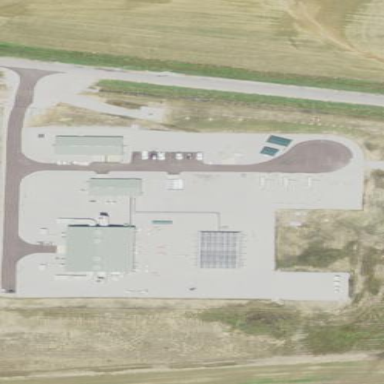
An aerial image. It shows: Industrial area with fence. There is compression substation within the premises.